Question: I am searching a way to do a custom listbox for windows phone 7.1 like google now cards. The effect is simple: Two columns. Next card will be as top as possible.
If column 1 is 100px high and column 2 is 170 px then the next card will be in column 1.

I tried WrapPanel but it aligns the top of each row. So the option is to build a custom listbox (or get one already done). Obviusly, I cant make an 'infinite' view and adding views to it, but I guess that will no be very efficient.
Thank you!
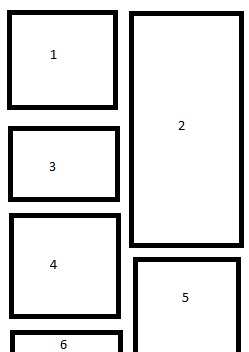
Answer: I will add another answer since the code has changed:
'''
public class ViewModel : INotifyPropertyChanged
{
private Random rnd = new Random(DateTime.Now.Millisecond);
public ViewModel()
{
Items = new List<DataItem>()
{
new DataItem()
{
Title = "Title 1",
Height = rnd.Next(100, 250),
Color = new SolidColorBrush(Colors.Green),
Content =
"Lorem ipsum dolor sit amet, consectetur adipiscing elit. Pellentesque non bibendum nisi. Aenean eu elementum massa. Praesent vel urna id neque tristique maximus."
},
new DataItem()
{
Title = "Title 2",
Height = rnd.Next(100, 250),
Color = new SolidColorBrush(Colors.Blue),
Content =
"Lorem ipsum dolor sit amet, consectetur adipiscing elit. Pellentesque non bibendum nisi. Aenean eu elementum massa. Praesent vel urna id neque tristique maximus."
},
new DataItem()
{
Title = "Title 3",
Height = rnd.Next(100, 250),
Color = new SolidColorBrush(Colors.Purple),
Content =
"Lorem ipsum dolor sit amet, consectetur adipiscing elit. Pellentesque non bibendum nisi. Aenean eu elementum massa. Praesent vel urna id neque tristique maximus."
},
new DataItem()
{
Title = "Title 4",
Height = rnd.Next(100, 250),
Color = new SolidColorBrush(Colors.Brown),
Content =
"Lorem ipsum dolor sit amet, consectetur adipiscing elit. Pellentesque non bibendum nisi. Aenean eu elementum massa. Praesent vel urna id neque tristique maximus."
},
new DataItem()
{
Title = "Title 5",
Height = rnd.Next(100, 250),
Color = new SolidColorBrush(Colors.Gray),
Content =
"Lorem ipsum dolor sit amet, consectetur adipiscing elit. Pellentesque non bibendum nisi. Aenean eu elementum massa. Praesent vel urna id neque tristique maximus."
},
new DataItem()
{
Title = "Title 6",
Height = rnd.Next(100, 250),
Color = new SolidColorBrush(Colors.Green),
Content =
"Lorem ipsum dolor sit amet, consectetur adipiscing elit. Pellentesque non bibendum nisi. Aenean eu elementum massa. Praesent vel urna id neque tristique maximus."
},
new DataItem()
{
Title = "Title 7",
Height = rnd.Next(100, 250),
Color = new SolidColorBrush(Colors.Brown),
Content =
"Lorem ipsum dolor sit amet, consectetur adipiscing elit. Pellentesque non bibendum nisi. Aenean eu elementum massa. Praesent vel urna id neque tristique maximus."
},
new DataItem()
{
Title = "Title 8",
Height = rnd.Next(100, 250),
Color = new SolidColorBrush(Colors.Magenta),
Content =
"Lorem ipsum dolor sit amet, consectetur adipiscing elit. Pellentesque non bibendum nisi. Aenean eu elementum massa. Praesent vel urna id neque tristique maximus."
},
new DataItem()
{
Title = "Title 9",
Height = rnd.Next(100, 250),
Color = new SolidColorBrush(Colors.Orange),
Content =
"Lorem ipsum dolor sit amet, consectetur adipiscing elit. Pellentesque non bibendum nisi. Aenean eu elementum massa. Praesent vel urna id neque tristique maximus."
},
new DataItem()
{
Title = "Title 10",
Height = rnd.Next(100, 250),
Color = new SolidColorBrush(Colors.Purple),
Content =
"Lorem ipsum dolor sit amet, consectetur adipiscing elit. Pellentesque non bibendum nisi. Aenean eu elementum massa. Praesent vel urna id neque tristique maximus."
},
new DataItem()
{
Title = "Title 11",
Height = rnd.Next(100, 250),
Color = new SolidColorBrush(Colors.Brown),
Content =
"Lorem ipsum dolor sit amet, consectetur adipiscing elit. Pellentesque non bibendum nisi. Aenean eu elementum massa. Praesent vel urna id neque tristique maximus."
},
new DataItem()
{
Title = "Title 12",
Height = rnd.Next(100, 250),
Color = new SolidColorBrush(Colors.Red),
Content =
"Lorem ipsum dolor sit amet, consectetur adipiscing elit. Pellentesque non bibendum nisi. Aenean eu elementum massa. Praesent vel urna id neque tristique maximus."
},
};
}
public List<DataItem> Items
{
set
{
int List1Height = 0;
int List2Height = 1; // set to 1 so first item will end up in List1
Items1 = new List<DataItem>();
Items2 = new List<DataItem>();
foreach (DataItem dataItem in value)
{
if (List1Height < List2Height)
{
Items1.Add(dataItem);
List1Height += dataItem.Height;
}
else
{
Items2.Add(dataItem);
List2Height += dataItem.Height;
}
}
}
}
private List<DataItem> _items1;
public List<DataItem> Items1
{
get { return _items1; }
set
{
_items1 = value;
OnPropertyChanged("Items1");
}
}
private List<DataItem> _items2;
public List<DataItem> Items2
{
get { return _items2; }
set
{
_items2 = value;
OnPropertyChanged("Items2");
}
}
public event PropertyChangedEventHandler PropertyChanged;
protected virtual void OnPropertyChanged(string propertyName)
{
PropertyChangedEventHandler handler = PropertyChanged;
if (handler != null) handler(this, new PropertyChangedEventArgs(propertyName));
}
}
public class DataItem
{
public string Title { get; set; }
public int Height { get; set; }
public SolidColorBrush Color { get; set; }
public string Content { get; set; }
}
'''
The most significant change is adding a property called "Items". When this property is set, the items are added to one of two lists, depending on which one is shorter at the moment the item is added. There is no getter since we are not binding to this property.
I also added some color and random height for testing purposes, cleaned up the XAML a bit to make the contents clearer as well as added INotifyPropertyChanged support so when the Items property is set and it adds the items to the 2 lists, the UI will update automatically.
'''
<!--ContentPanel - place additional content here-->
<Grid x:Name="ContentPanel" Grid.Row="1" Margin="12,0,12,0">
<ScrollViewer Margin="10">
<StackPanel Orientation="Horizontal" >
<StackPanel Orientation="Vertical" Width="210">
<ItemsControl ItemsSource="{Binding Items1}">
<ItemsControl.ItemTemplate>
<DataTemplate>
<Grid Height="{Binding Height}" Margin="5" Background="{Binding Color}" >
<Grid.RowDefinitions>
<RowDefinition Height="50"/>
<RowDefinition Height="1*"/>
</Grid.RowDefinitions>
<TextBlock Text="{Binding Title}" Grid.Row="0" Style="{StaticResource PhoneTextLargeStyle}"/>
<TextBlock Text="{Binding Content}" Grid.Row="1" TextWrapping="Wrap" Margin="5"/>
</Grid>
</DataTemplate>
</ItemsControl.ItemTemplate>
</ItemsControl >
</StackPanel>
<StackPanel Orientation="Vertical" Width="210">
<ItemsControl ItemsSource="{Binding Items2}">
<ItemsControl.ItemTemplate>
<DataTemplate>
<Grid Height="{Binding Height}" Margin="5" Background="{Binding Color}" >
<Grid.RowDefinitions>
<RowDefinition Height="50"/>
<RowDefinition Height="1*"/>
</Grid.RowDefinitions>
<TextBlock Text="{Binding Title}" Grid.Row="0" Style="{StaticResource PhoneTextLargeStyle}"/>
<TextBlock Text="{Binding Content}" Grid.Row="1" TextWrapping="Wrap" Margin="5"/>
</Grid>
</DataTemplate>
</ItemsControl.ItemTemplate>
</ItemsControl>
</StackPanel>
</StackPanel>
</ScrollViewer>
</Grid>
'''
Notice items 3-6 and how 4 and 5 are stacked together in the same column.

I realize my answer does not meet your need for a single automatic way of flowing the items into one of 2 columns. it does, however, appear to satisfy the desired result: a 2 column scrolling list where the items flow into the shortest column.
The next step for you, if you really do need it as a control, is to make it into either a UserControl, or a CustomControl. Which one depends on your skill and the amount of work you are willing to put into it.
A good comparison of the 2 can be found here: <URL>